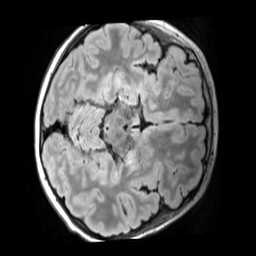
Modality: FLAIR
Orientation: axial
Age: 11
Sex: male
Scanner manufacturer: siemens
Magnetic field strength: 3 T
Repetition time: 5 s
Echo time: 0.388 s